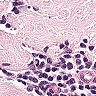
Metastatic tissue present: no